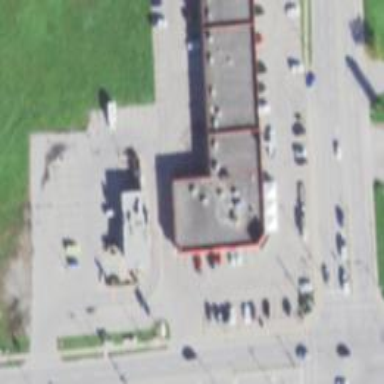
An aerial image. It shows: Convenience shop.